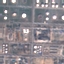
Land use / land cover: Industrial